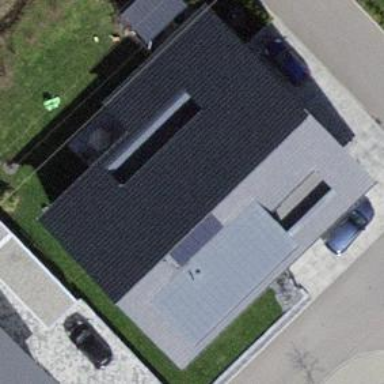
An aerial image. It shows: Detached building with gabled roof.